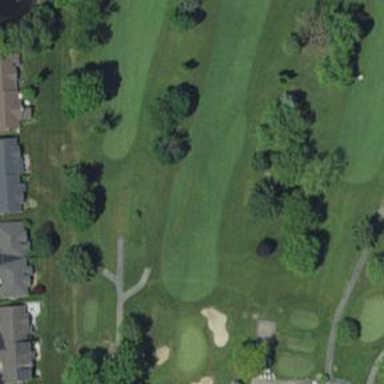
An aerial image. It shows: Golf fairway surrounded by grass.